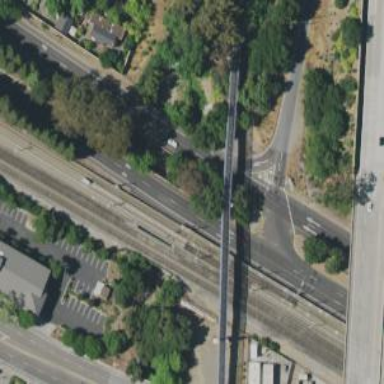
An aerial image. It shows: Bridge over railway line.